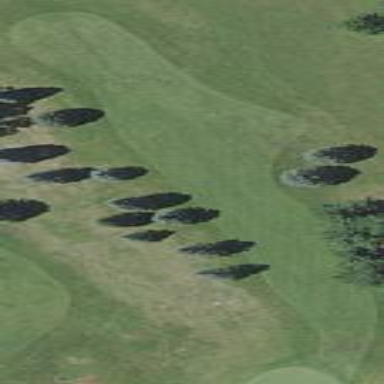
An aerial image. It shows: Golf fairway surrounded by grass.